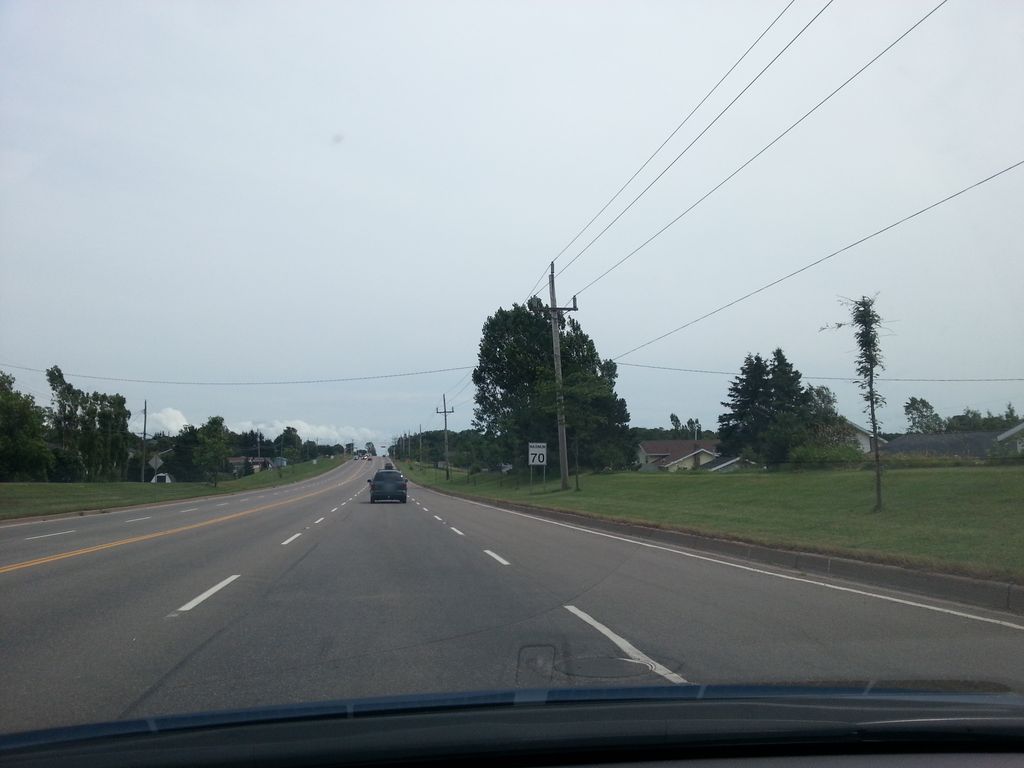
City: charlottetown